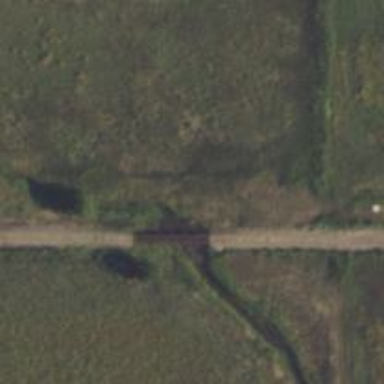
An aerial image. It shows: Bridge over railway line.